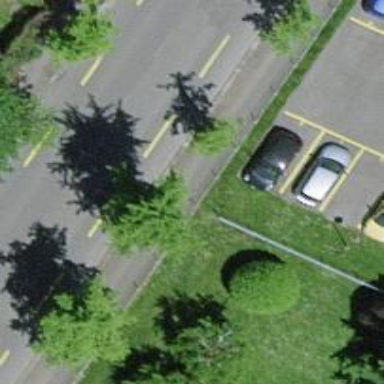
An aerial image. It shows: Avenue lined with broadleaved trees.